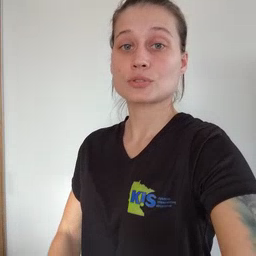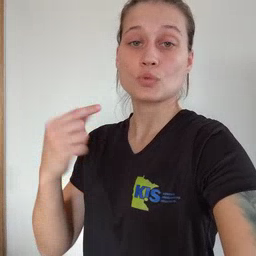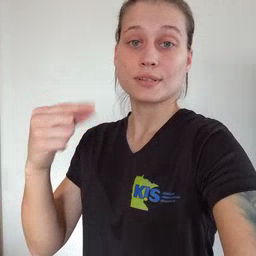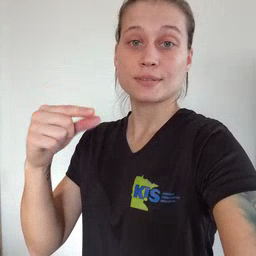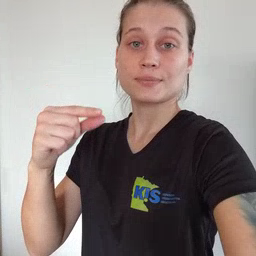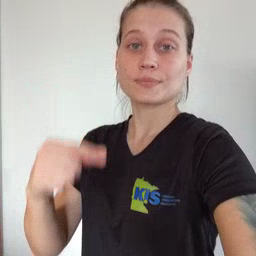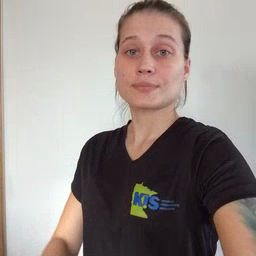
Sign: green